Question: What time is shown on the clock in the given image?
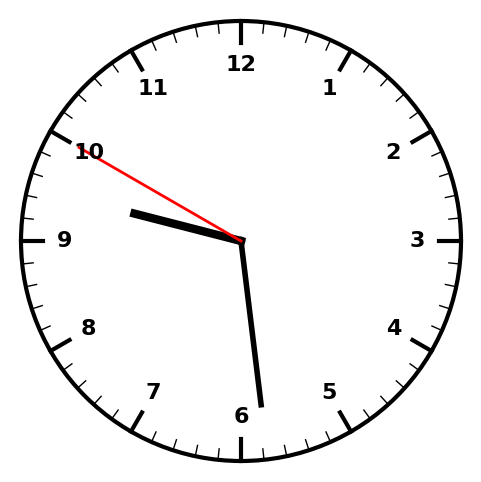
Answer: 09:28:50